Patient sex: F
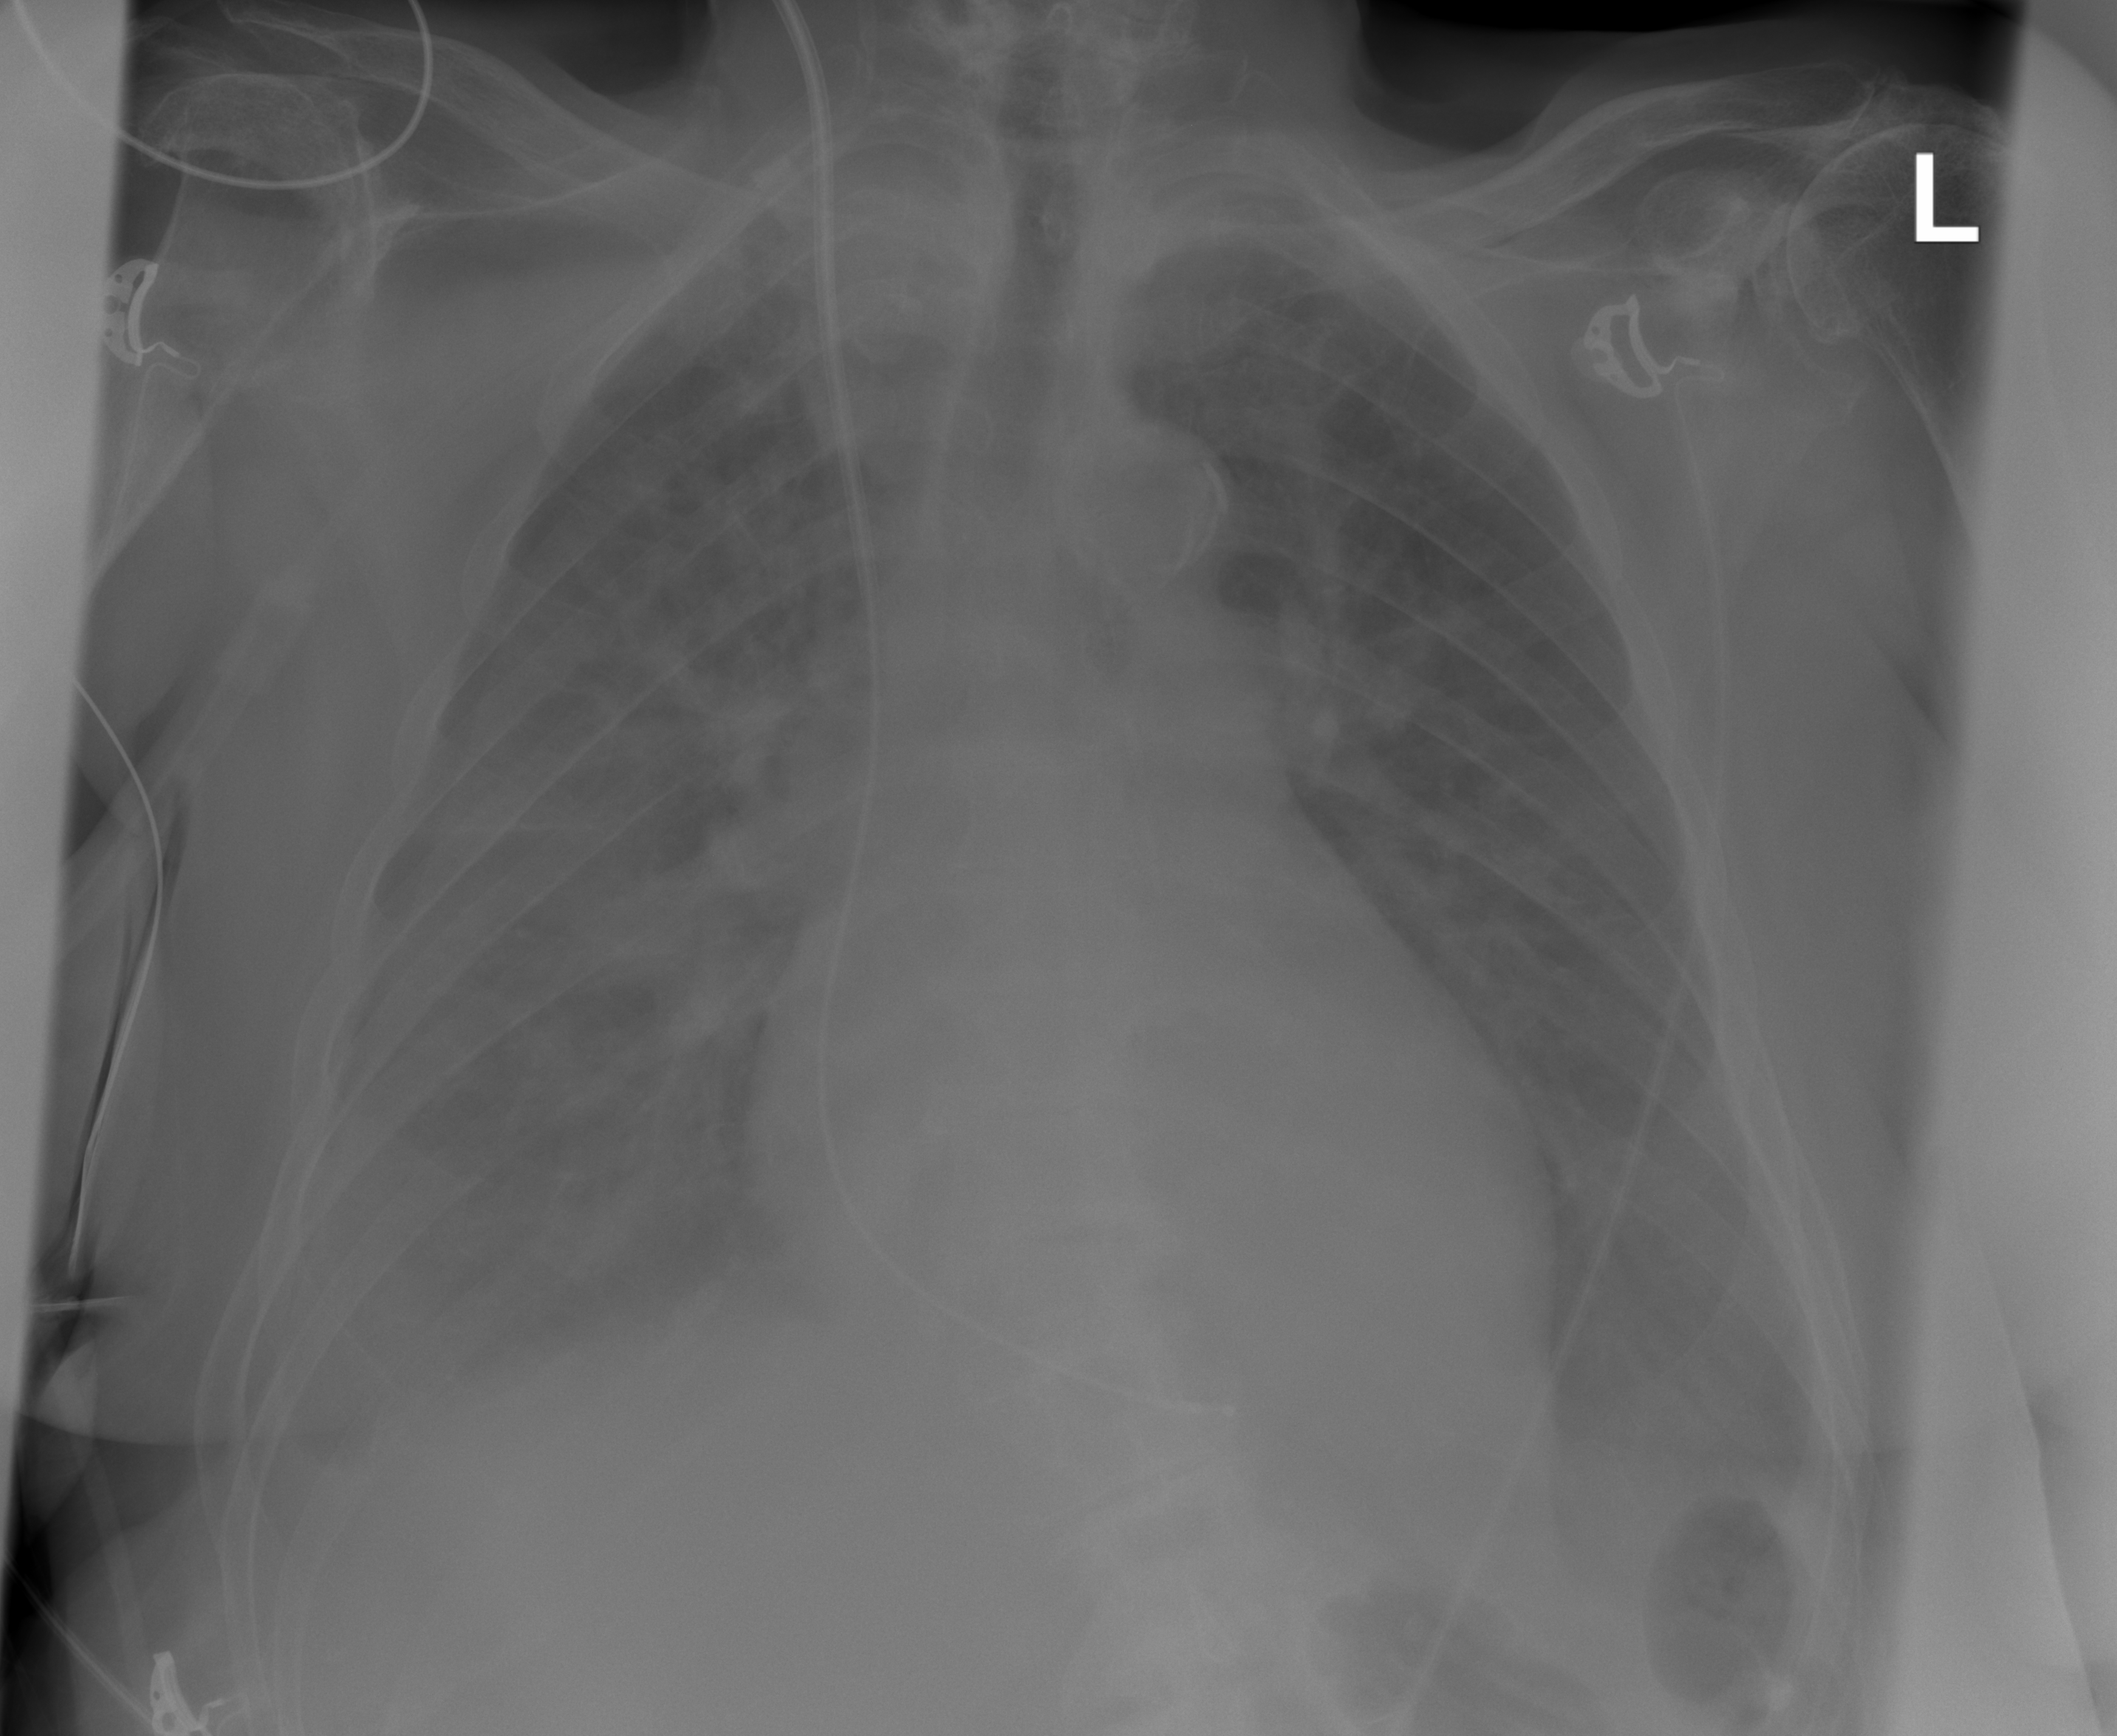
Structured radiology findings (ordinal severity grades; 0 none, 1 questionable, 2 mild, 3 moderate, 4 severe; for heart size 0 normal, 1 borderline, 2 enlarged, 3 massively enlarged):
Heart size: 2
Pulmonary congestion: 3
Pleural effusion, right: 2
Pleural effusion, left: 2
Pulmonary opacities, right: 2
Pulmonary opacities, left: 2
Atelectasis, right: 2
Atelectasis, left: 2